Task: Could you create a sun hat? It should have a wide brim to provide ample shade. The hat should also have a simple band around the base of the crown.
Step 98:
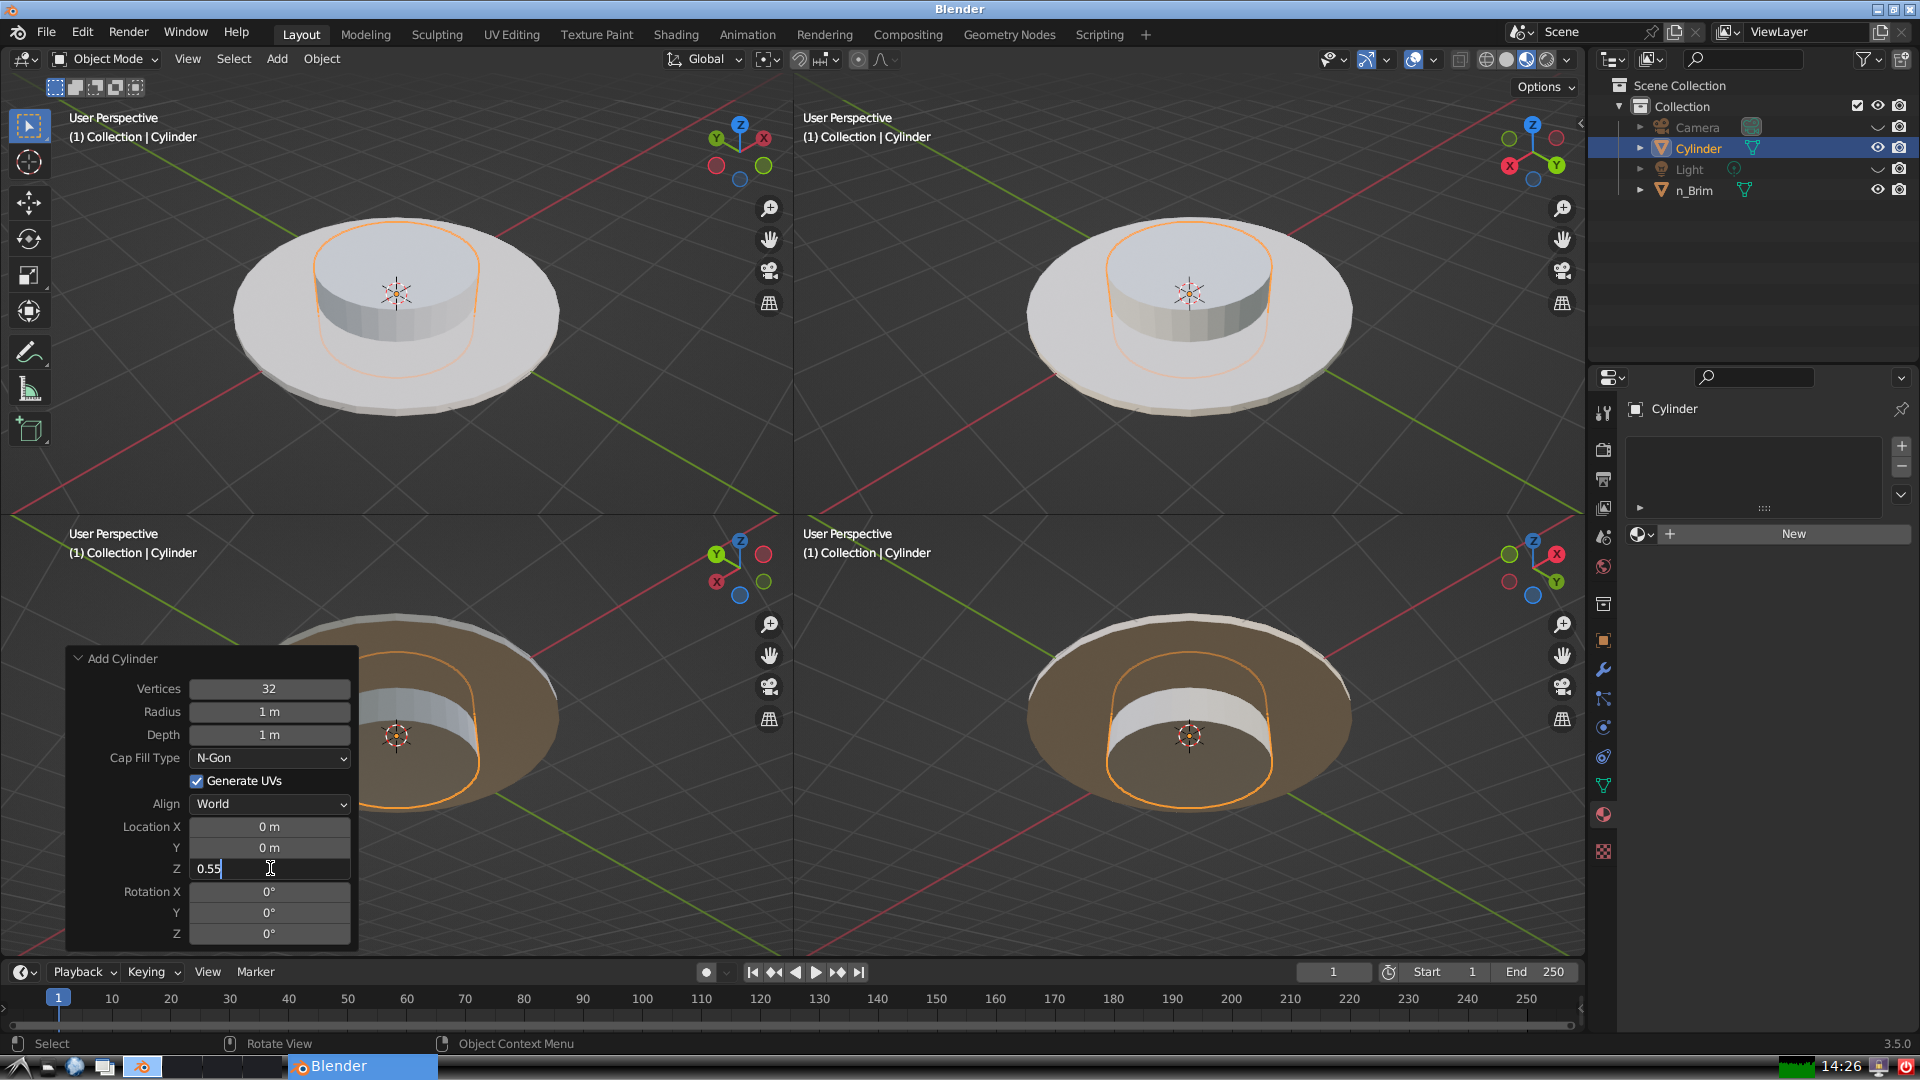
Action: {"key_press": ['Return']}